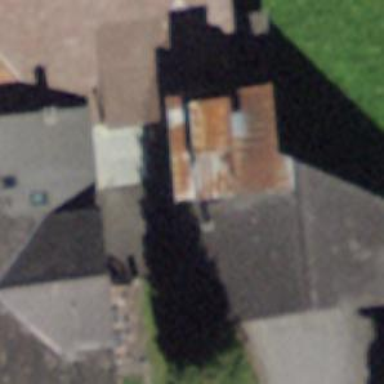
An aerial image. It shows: Garage building.